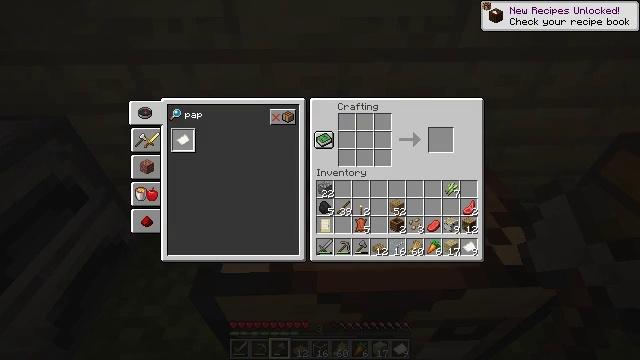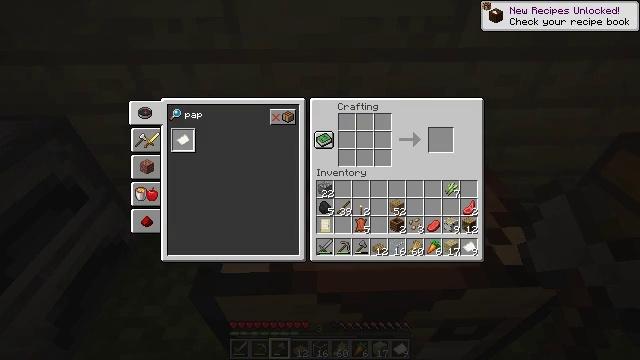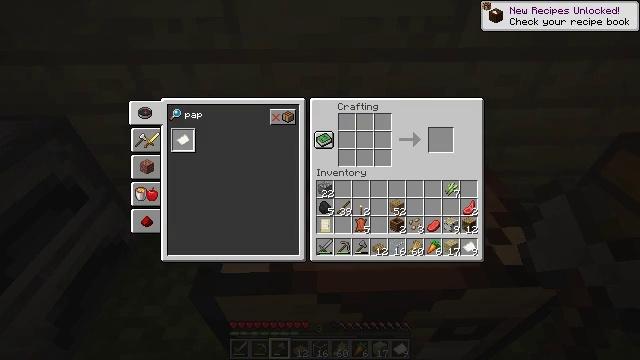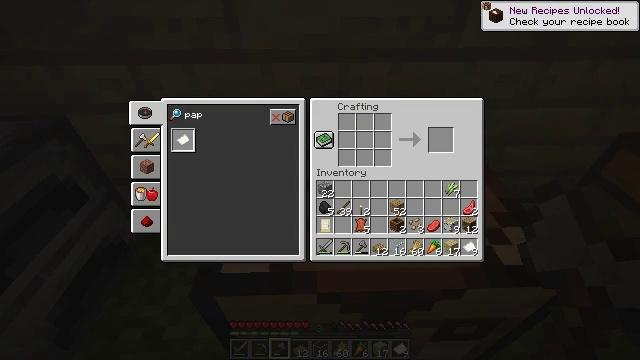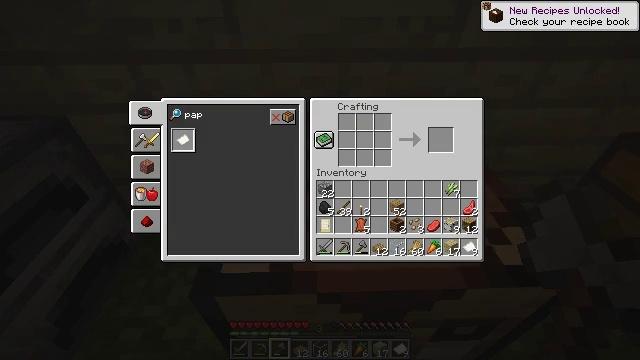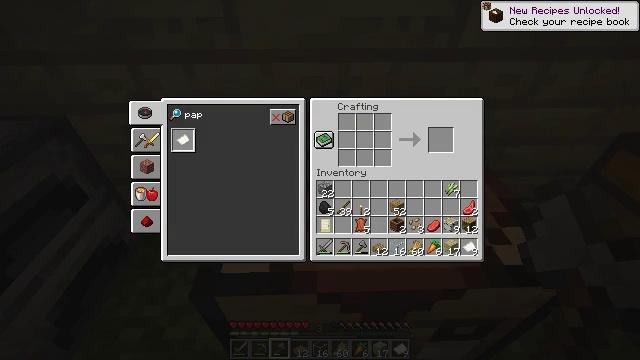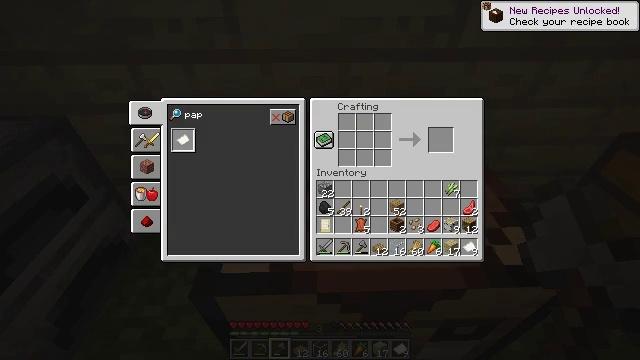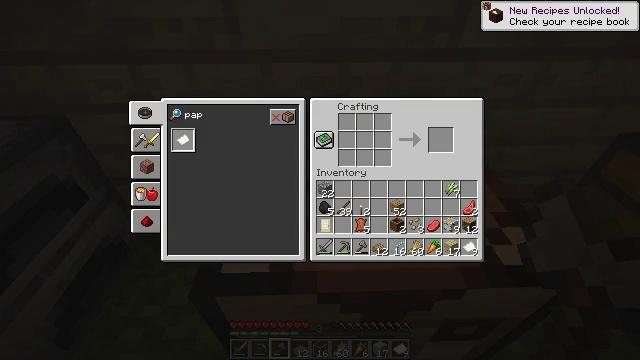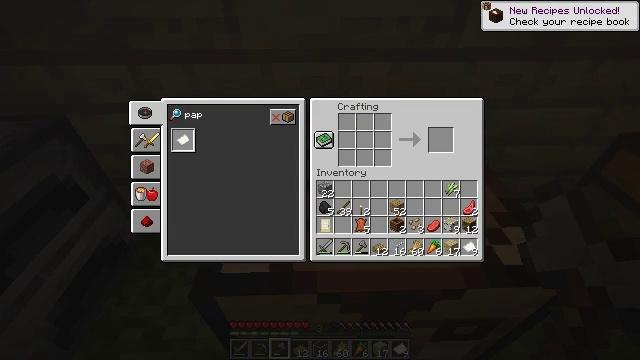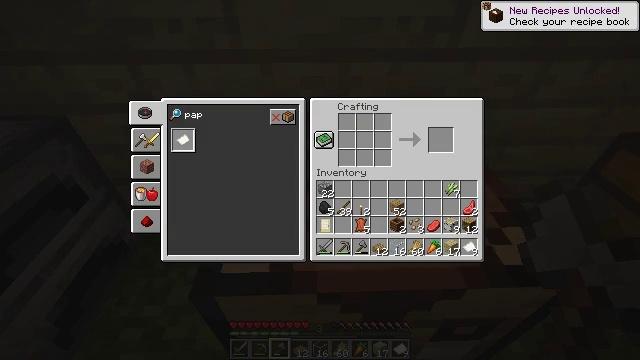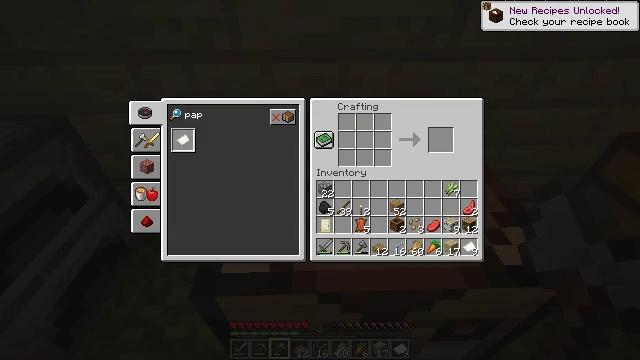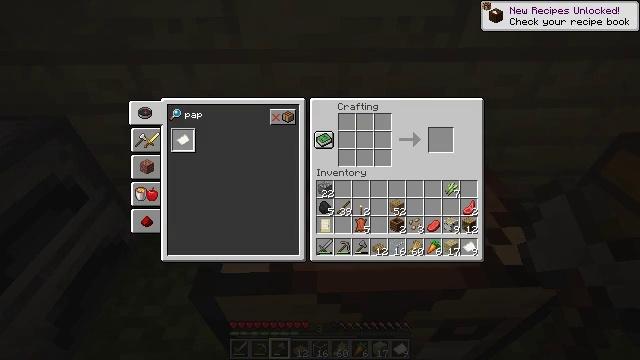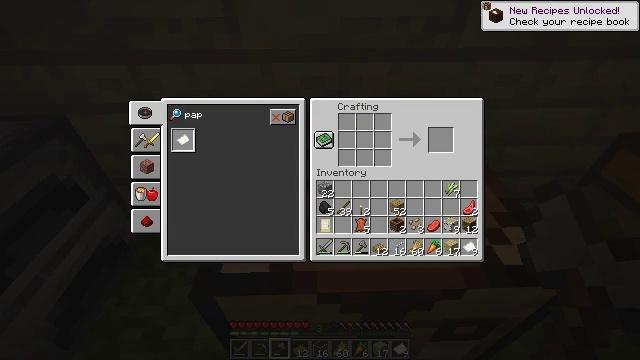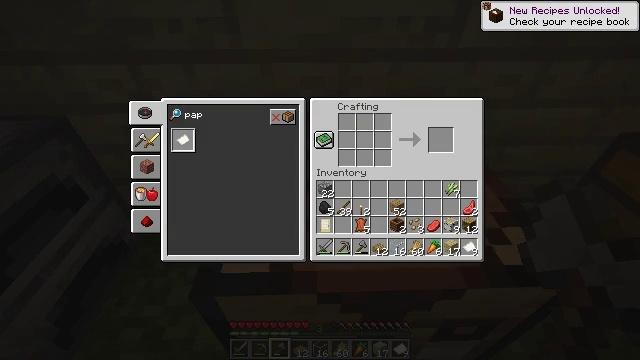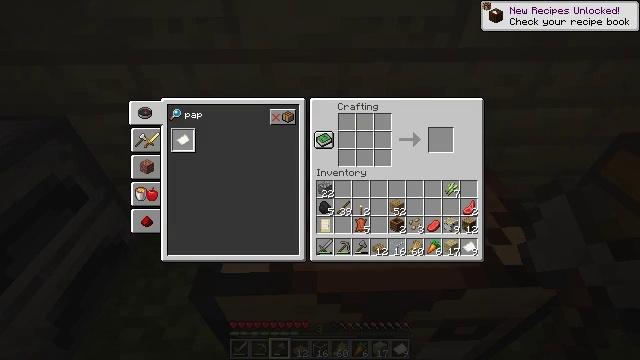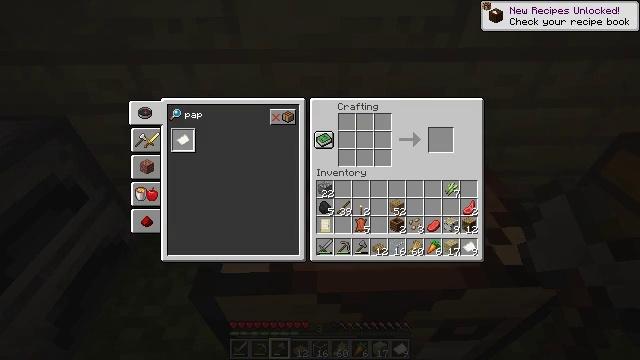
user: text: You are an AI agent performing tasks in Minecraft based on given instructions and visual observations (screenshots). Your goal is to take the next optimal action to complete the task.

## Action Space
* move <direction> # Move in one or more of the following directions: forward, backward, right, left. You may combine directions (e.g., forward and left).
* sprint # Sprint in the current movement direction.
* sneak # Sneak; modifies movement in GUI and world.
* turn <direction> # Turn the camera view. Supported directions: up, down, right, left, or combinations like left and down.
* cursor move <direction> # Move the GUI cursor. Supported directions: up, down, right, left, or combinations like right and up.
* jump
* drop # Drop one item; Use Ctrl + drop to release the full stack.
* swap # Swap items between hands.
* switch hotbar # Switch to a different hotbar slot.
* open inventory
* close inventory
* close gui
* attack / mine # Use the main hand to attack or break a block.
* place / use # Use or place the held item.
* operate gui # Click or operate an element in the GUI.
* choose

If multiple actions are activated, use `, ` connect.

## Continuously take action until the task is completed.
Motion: motion action
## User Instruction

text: Craft a book.
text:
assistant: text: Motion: no_op
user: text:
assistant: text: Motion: no_op
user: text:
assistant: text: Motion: no_op
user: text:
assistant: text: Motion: no_op
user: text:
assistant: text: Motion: cursor move left
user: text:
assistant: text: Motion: no_op
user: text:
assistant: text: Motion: no_op
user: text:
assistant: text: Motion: no_op
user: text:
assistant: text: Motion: no_op
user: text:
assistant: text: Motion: no_op
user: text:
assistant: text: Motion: operate gui
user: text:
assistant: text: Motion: operate gui
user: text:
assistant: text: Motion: no_op
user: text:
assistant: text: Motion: no_op
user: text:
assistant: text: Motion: no_op
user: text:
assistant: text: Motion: no_op
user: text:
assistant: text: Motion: no_op
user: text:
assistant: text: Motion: no_op
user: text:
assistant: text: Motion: no_op
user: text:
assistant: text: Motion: no_op
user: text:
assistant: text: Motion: operate gui
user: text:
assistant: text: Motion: operate gui
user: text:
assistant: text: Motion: operate gui
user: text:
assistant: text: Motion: operate gui
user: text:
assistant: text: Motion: no_op
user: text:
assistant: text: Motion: no_op
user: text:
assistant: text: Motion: no_op
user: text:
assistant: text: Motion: no_op
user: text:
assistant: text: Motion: no_op
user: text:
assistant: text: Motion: no_op